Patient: sex M, age 67
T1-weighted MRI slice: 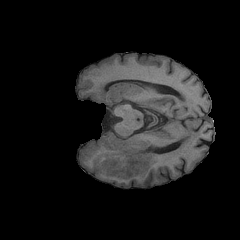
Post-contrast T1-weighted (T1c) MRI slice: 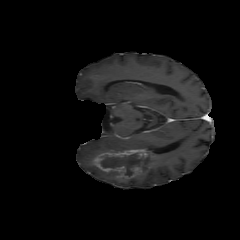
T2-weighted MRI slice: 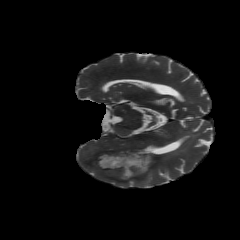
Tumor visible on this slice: yes
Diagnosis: Glioblastoma, IDH-wildtype
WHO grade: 4